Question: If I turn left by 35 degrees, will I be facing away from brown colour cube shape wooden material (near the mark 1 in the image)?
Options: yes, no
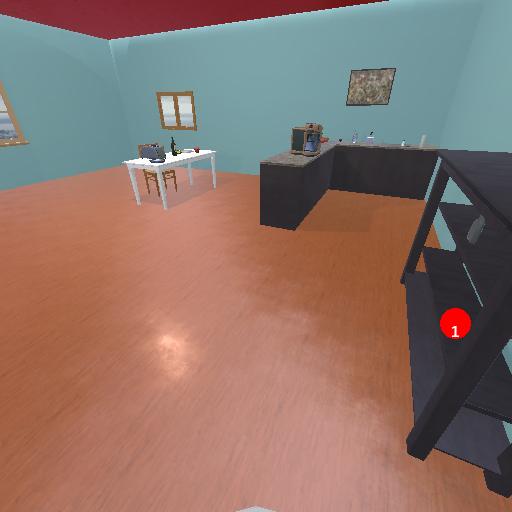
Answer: yes